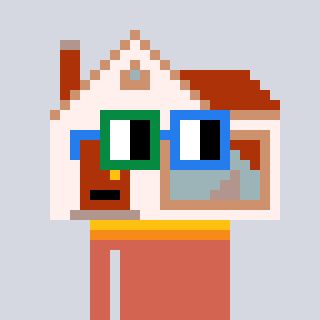
a pixel art character with square green and blue glasses, a house-shaped head and a peachy-colored body on a cool background